Question: I have two issues with a Sencha Touch application, first is how do I remove the top bar highlighted in red, second is, when I press the back from above bar it goes back fine but when I press the phone's back button it takes me out of application, what can I do? Look at the picture below

I have already tried using navigationBar:hidden or false and autoMaximize:true, also about back button thing I don't have any idea so please suggest me something.
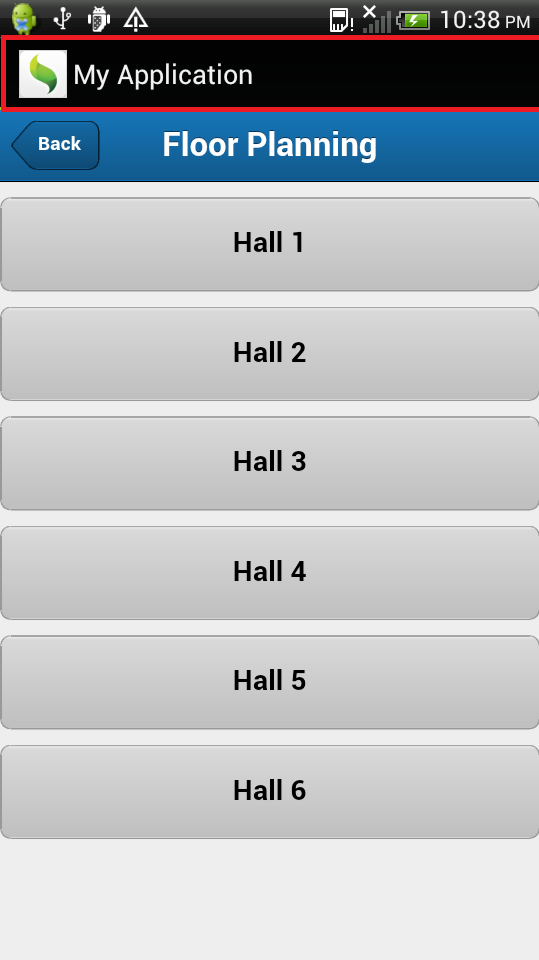
Answer: I guess you are using Sencha native packaging, and you have encountered this bug: <URL>
Quote from richardvd user of Sencha Touch Forums:
> This is the Android TitleBar, you can remove it by adding an attribute
to your base AndroidManifest.xml.In my case this file is located here:
C:\ext\Sencha\Cmd.1.1.274\stbuild\st-resndroid\AndroidManifest.xmlOpen it and add this attribute to the application field:
android:theme="@android:style/Theme.NoTitleBar"
You can control the back button behaviour from Javascript with Cordova/Phonegap:
> document.addEventListener("backbutton", yourCallbackFunction, false);
Source: <URL>